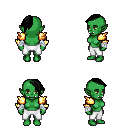
a pixel art fantasy rpg character, female body template, orc, green skin, gold arm armor, white pants, black long mohawk hairstyle, white cloth bandages, four views (front, back, left, right), 2x2 character sprite sheet, small pixel art, hard edges, no anti-aliasing